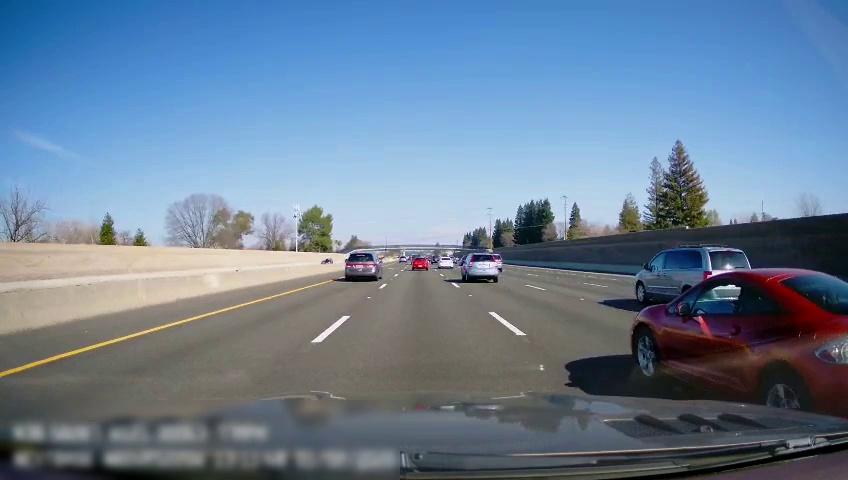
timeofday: Day
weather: Sunny
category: Drivable Space
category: Vehicles | Car
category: Vehicles | Car
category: Vehicles | Car
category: Vehicles | SUV
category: Vehicles | SUV
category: Vehicles | Van
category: Vehicles | Car
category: Vehicles | SUV
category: Vehicles | SUV
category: Vehicles | Car
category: Lanes | Alternate Lane
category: Lanes | Current Lane
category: Lanes | Current Lane
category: Lanes | Alternate Lane
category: Lanes | Alternate Lane
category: Lanes | Alternate Lane
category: Lanes | Alternate Lane